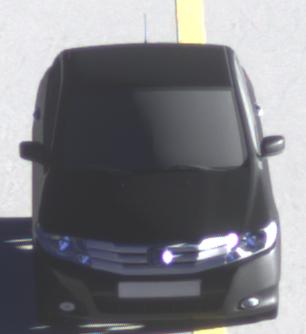
Make: Honda
Model: City
Detailed model: Gen. 6
Model produced from: 2008
Model produced until: 2013
Doors: 4
Color: black
Road condition: dry road
Daytime: sunrise or sunset
Contrast: high contrast